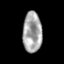
Tissue: prostate
Cell type: T cells
Senescence score: 0.273
Nuclear area (px): 757
Mean DAPI intensity: 165.708